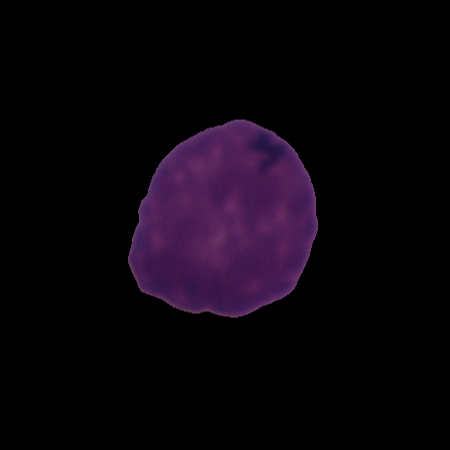
Label: healthy